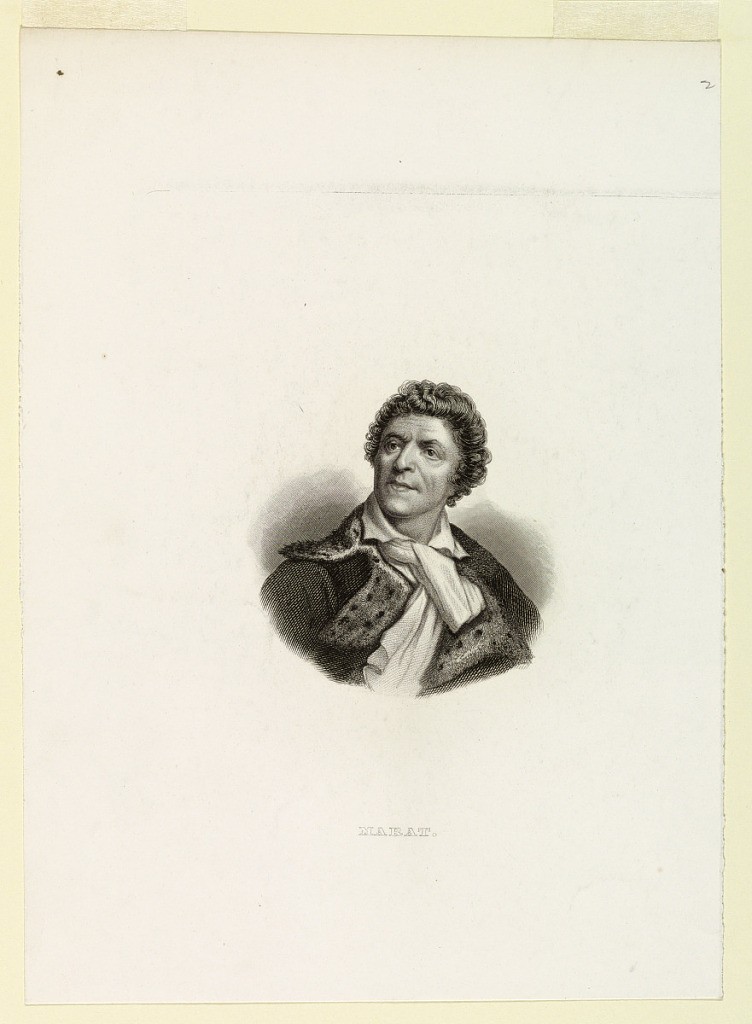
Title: Portrait of Jean Paul Marat
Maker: Jean Paul Marat, French, 1743 - 1793
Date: ca. 1800
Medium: Engraving on paper
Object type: Print
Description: Bust-length portrait of the French revolutionary leader, Jean Paul Marat (1743-1793), shown facing slightly to the right, his gaze directed over his right shoulder. He wears a flowing stock and fur-trimmed coat.